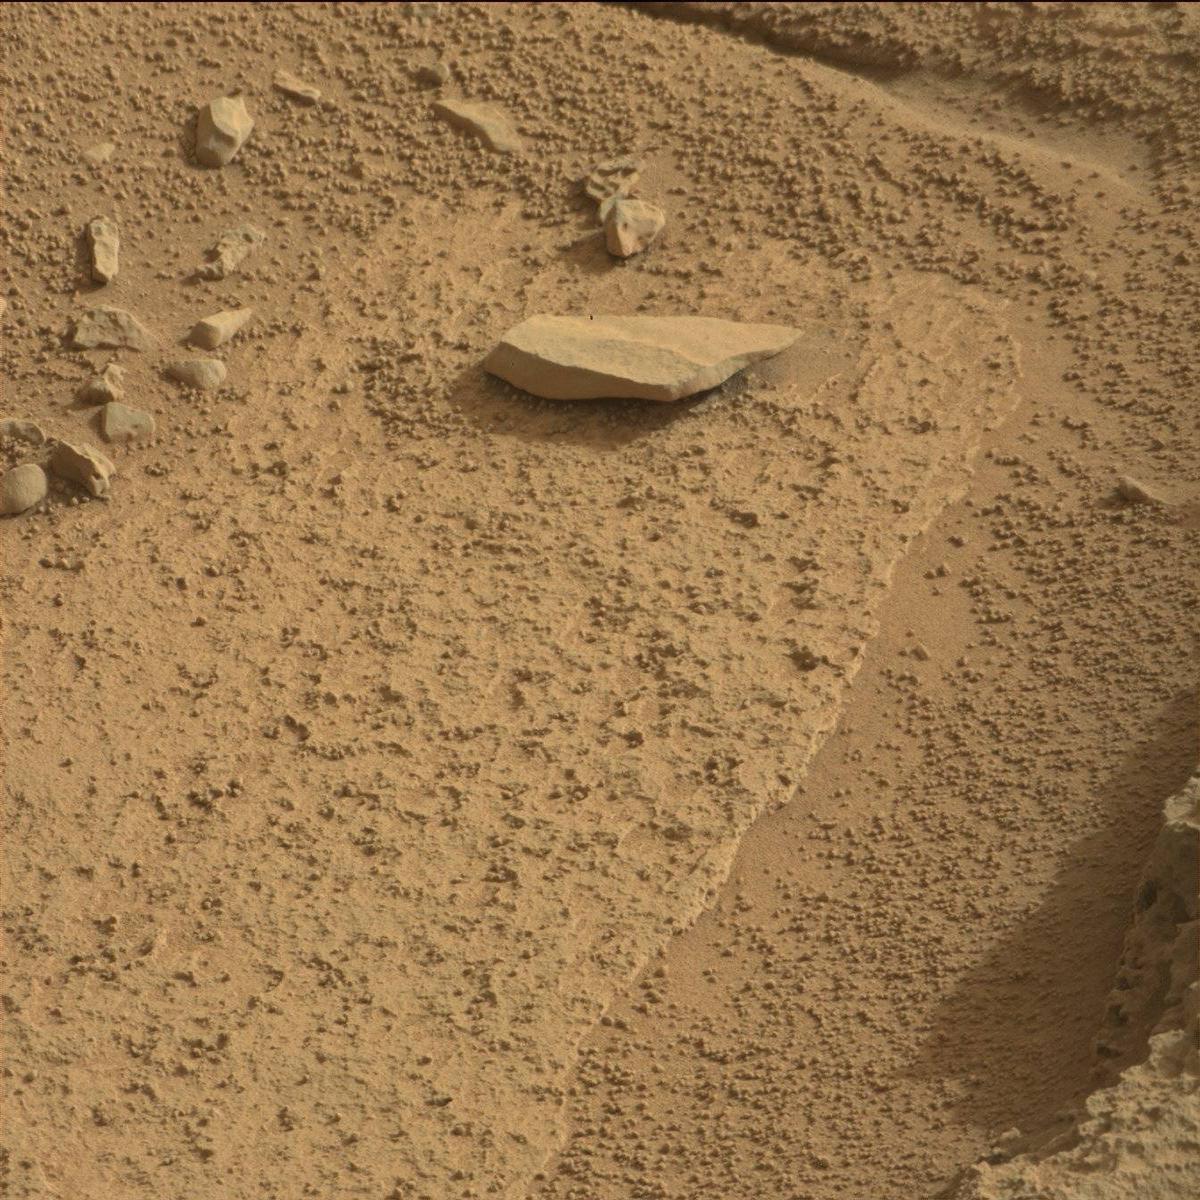
Terrain classes present: Bedrock, Rock, Sand / Soil